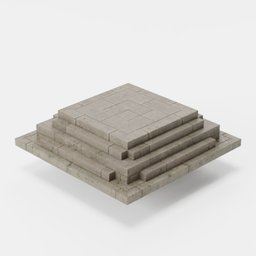
Label: architecture